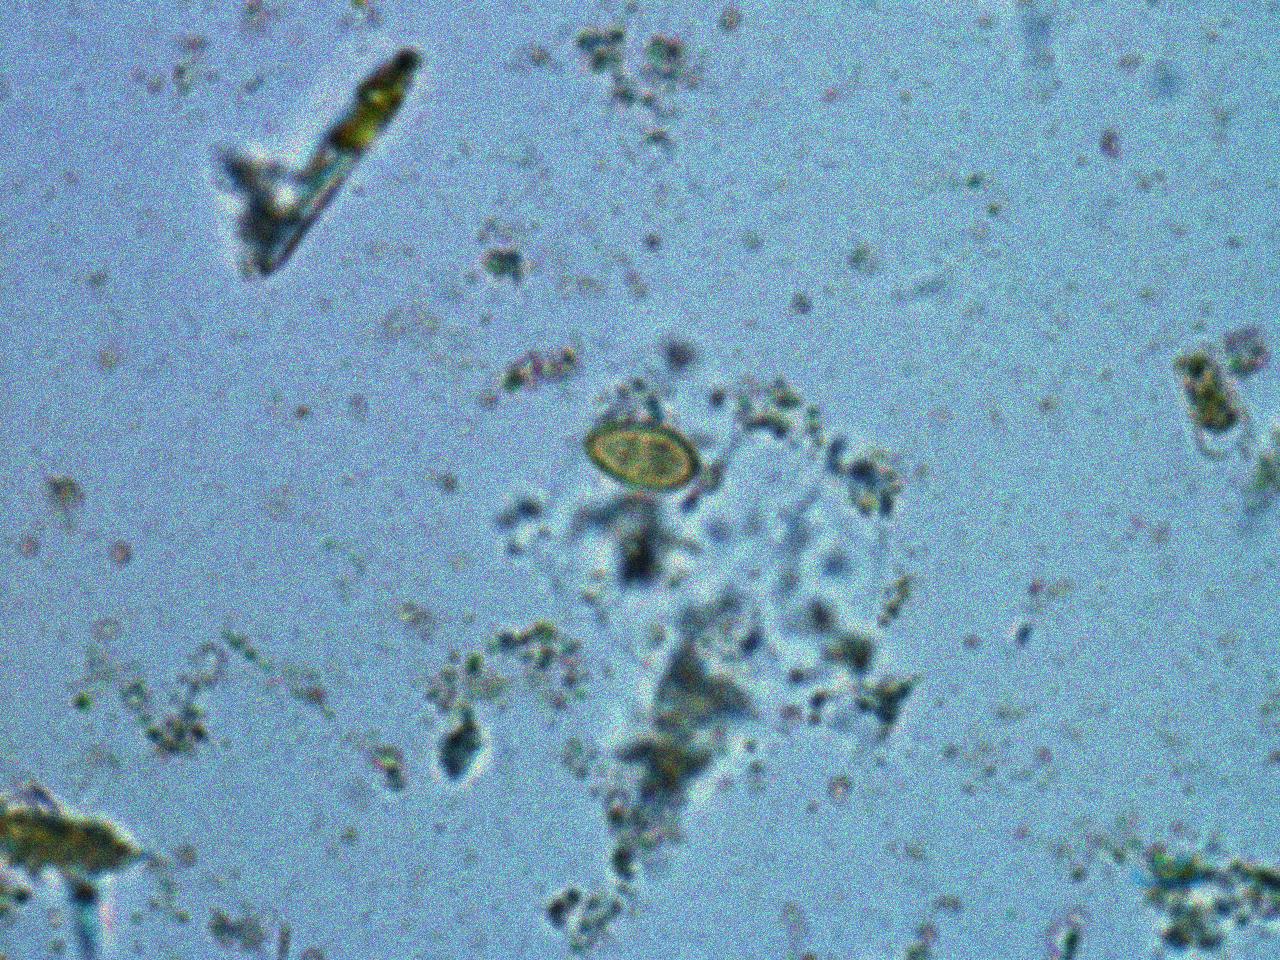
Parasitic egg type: Opisthorchis viverrine